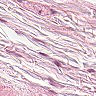
Metastatic tissue present: no